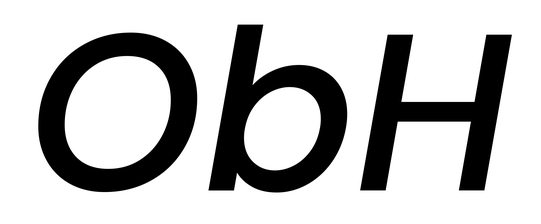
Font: Poppins-MediumItalic